Aerial crown-view tile of a tropical tree (Barro Colorado Island, Panama), acquired 20250915:
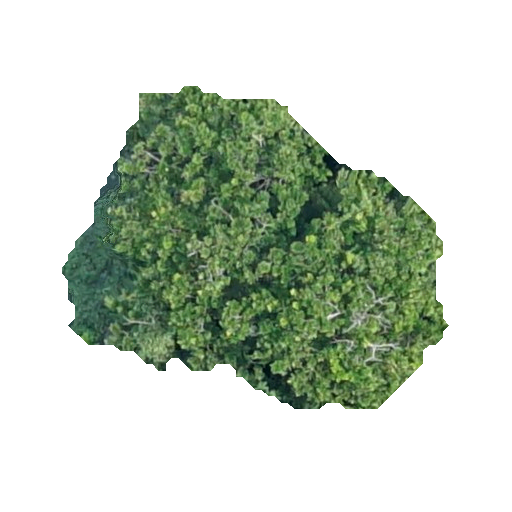
Species: Anacardium excelsum
GBIF accepted scientific name: Anacardium excelsum
Crown area: 122.623 m²